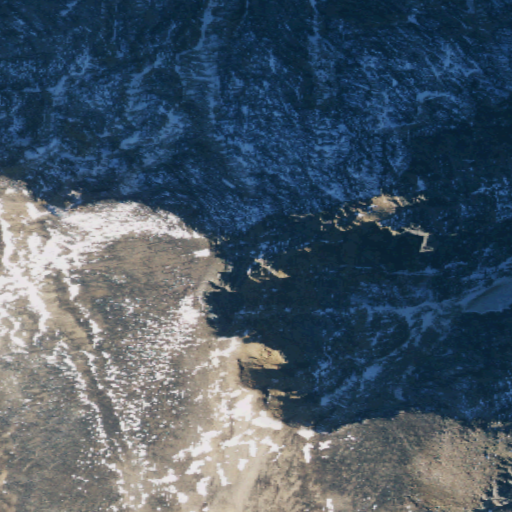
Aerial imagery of mountain in Washington named Ptarmigan Peak containing barren land and grassland